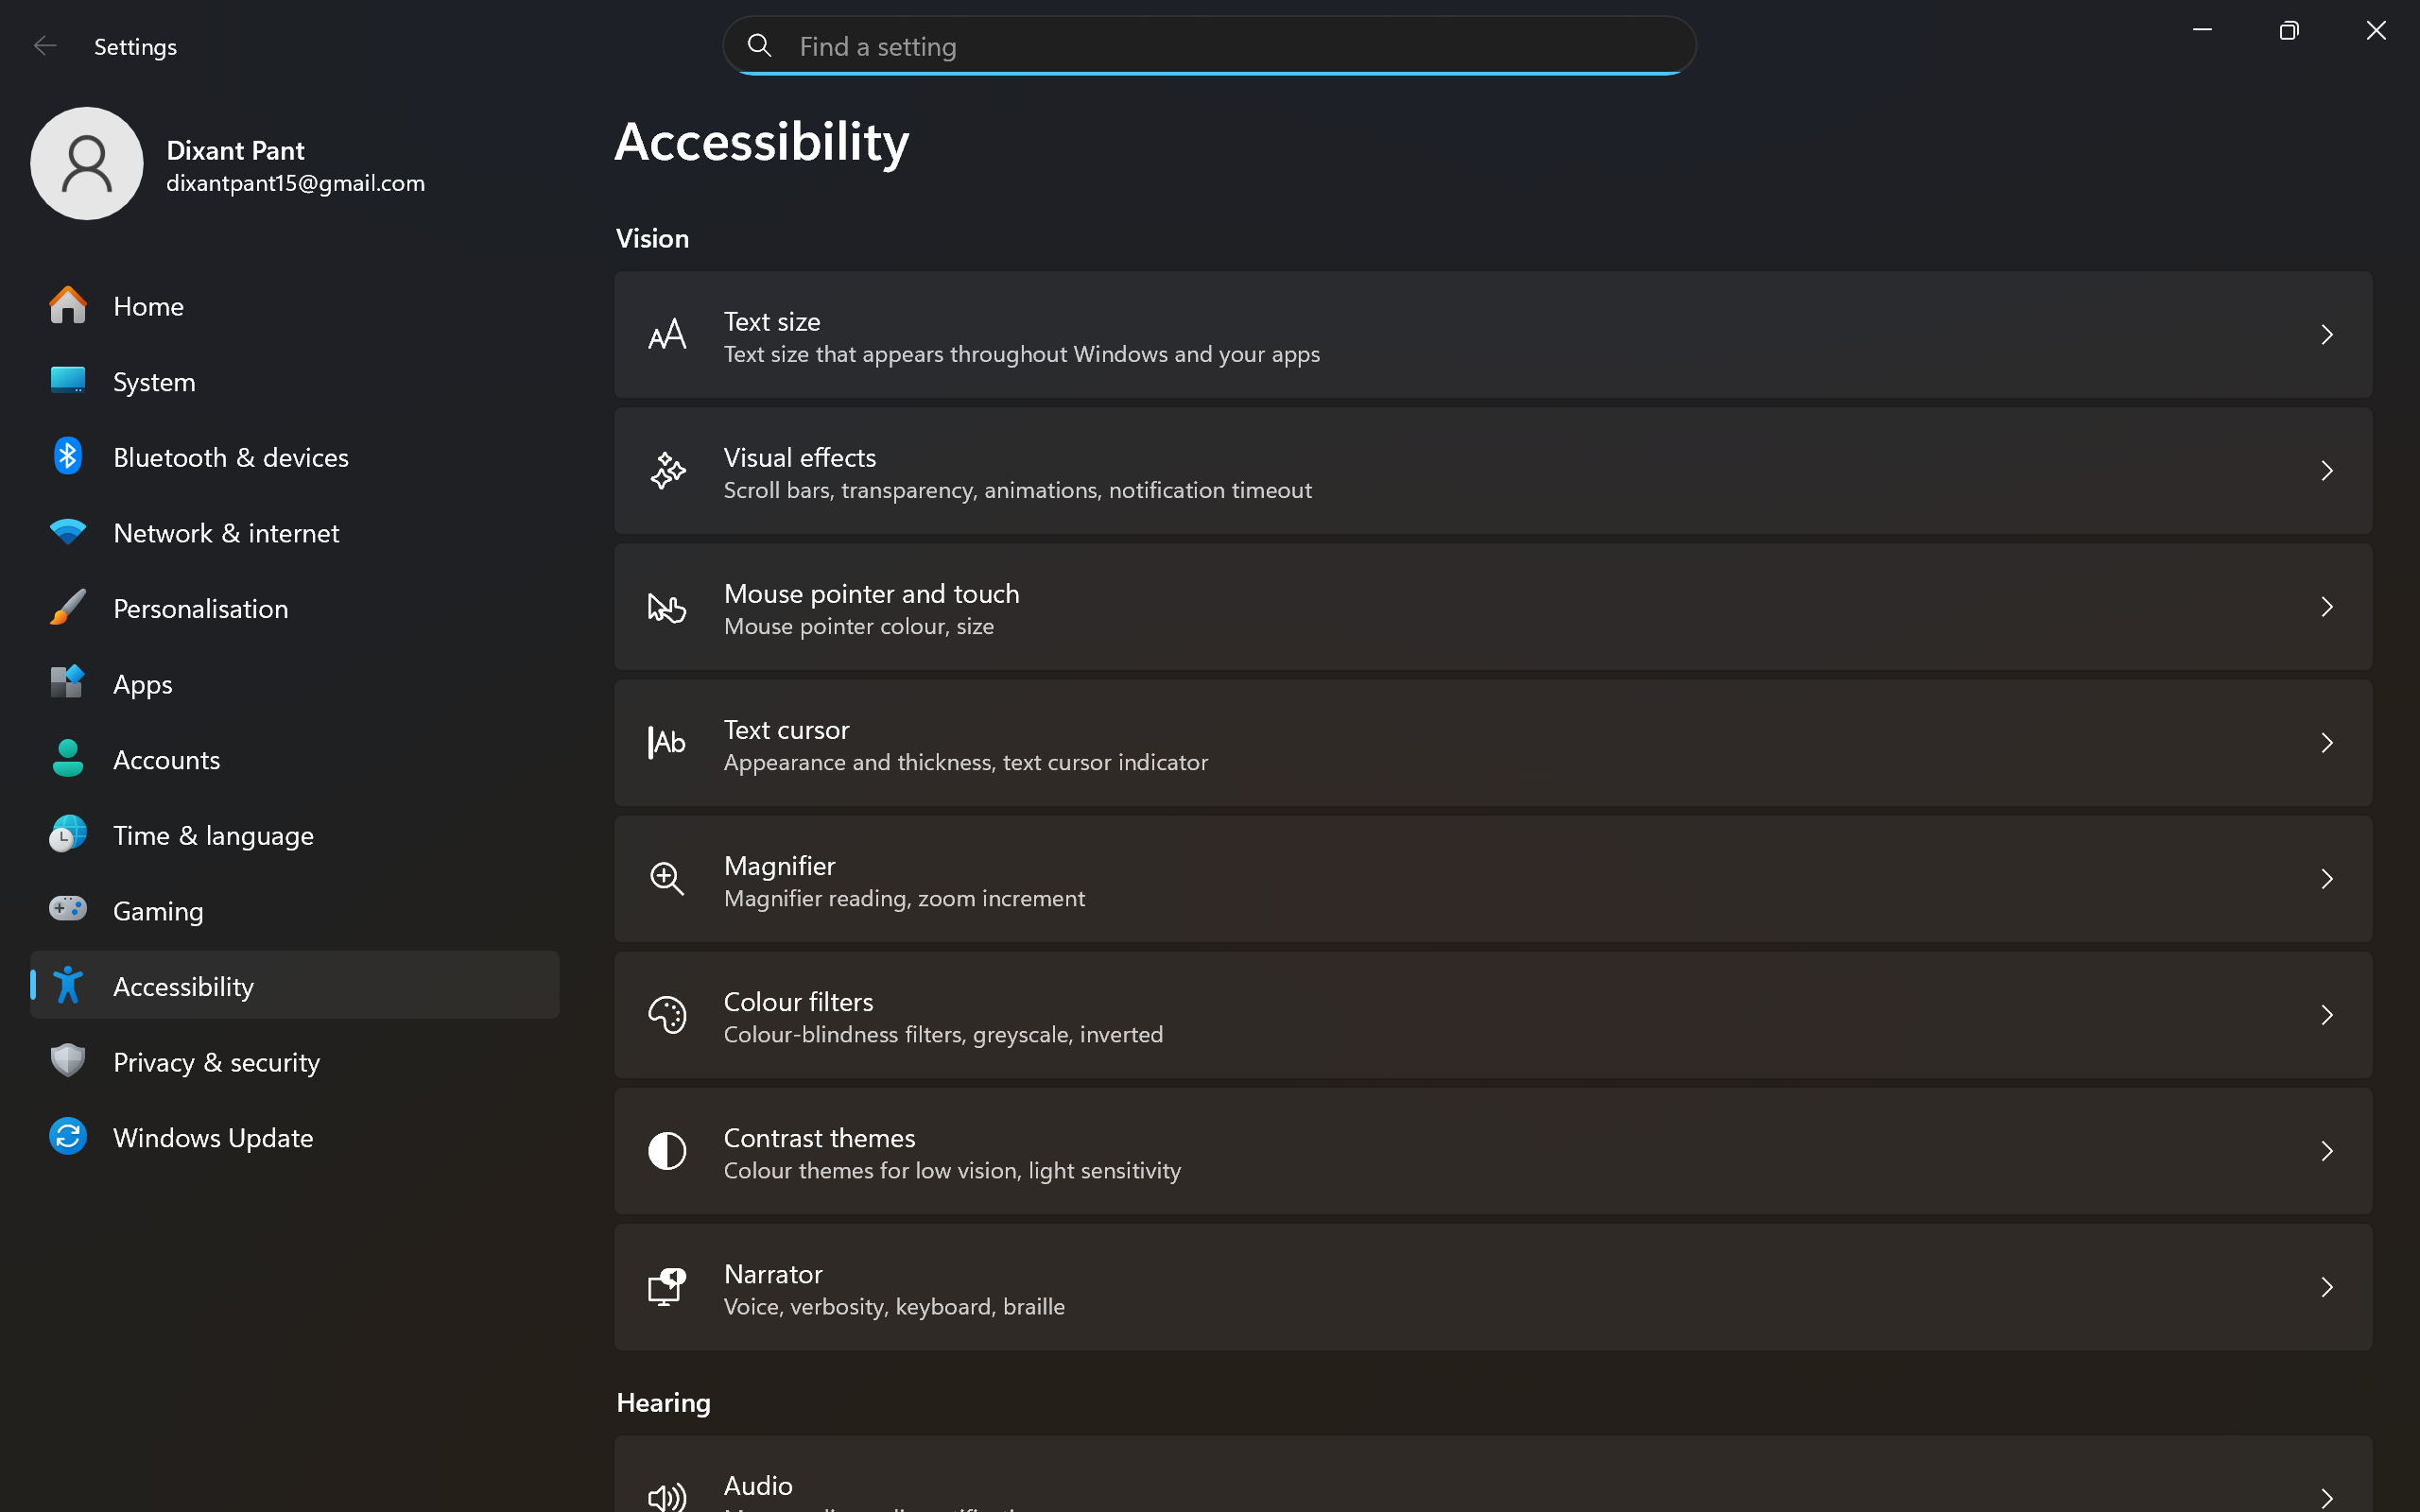
UI elements on screen:
"Desktop - window"
"Sign in to your account - window"
"System - menu bar - Contains commands to manipulate the window"
"System - menu item"
"title bar - value: Sign in to your account"
"Minimise - button - Moves the window out of the way"
"Maximise - button - Makes the window full screen"
"Close - button - Closes the window"
"Microsoft Outlook (formerly Hotmail): Free email and calendar | Microsoft 365 - window"
"System - menu bar - Contains commands to manipulate the window"
"System - menu item"
"title bar"
"Minimise - button - Moves the window out of the way"
"Maximise - button - Makes the window full screen"
"Close - button - Closes the window"
"window"
"Taskbar - pane"
"pane"
"Running applications - pane"
"System - menu bar - Contains commands to manipulate the window"
"System - menu item"
"Settings - window - value: Settings"
"Minimise Settings - button"
"Restore Settings - button"
"Close Settings - button"
"window"
"System - menu bar - Contains commands to manipulate the window"
"System - menu item"
"Minimise - button - Moves the window out of the way"
"Maximise - button - Makes the window full screen"
"Close - button - Closes the window"
"Windows PowerShell - pane"
"window"
"pane"
"window"
"title bar"
"pane"
"window"
"UI element"
"window"
"Sign in to your account - Microsoft Edge - School - region"
"region"
"Minimise - button"
"Maximise - button"
"Restore - button"
"Close - button"
"region"
"Tab bar - tab control"
"Tab actions menu - button"
"region"
"Microsoft Outlook (formerly Hotmail): Free email and calendar | Microsoft 365 - tab - microsoft.com"
"Sign in to your account - tab - login.microsoftonline.com"
"region"
"New Tab - button - New tab (Ctrl+T)"
"region"
"Search tabs - button"
"App bar - tool bar"
"region"
"Back - button - Press to go back (Alt+Left arrow), or open context menu to see history"
"Forward - button - Press to go forward (Alt+Right arrow), or open context menu to see history"
"Refresh - button - Refresh (Ctrl+R)"
"Home - button"
"grouping"
"View site information - button - Secure"
"Address and search bar - edit - Search or enter web address - value: https://login.microsoftonlin..."
"region"
"Extensions - button"
"region"
"Favourites - button - Favourites (Ctrl+Shift+O)"
"School Profile - button - School"
"Settings and more (Alt+F) - button"
"Copilot (Ctrl+Shift+.) - button"
"Saved Tab Groups - tool bar"
"Tab groups - button"
"Separator - separator"
"Import favourites - button"
"Separator - separator"
"Main hub | Algorithms and Data - button - https://uob-cs-algorithms-ii.github.io"
"Menu containing hidden favourites - button - Hidden favourites"
"Other favourites - button"
"Separator - separator"
"region"
"Tab actions menu - button"
"region"